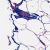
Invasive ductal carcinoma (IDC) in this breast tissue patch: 0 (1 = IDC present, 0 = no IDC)